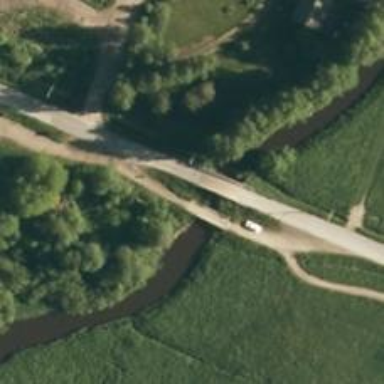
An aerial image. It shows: Nordic ski bridge.